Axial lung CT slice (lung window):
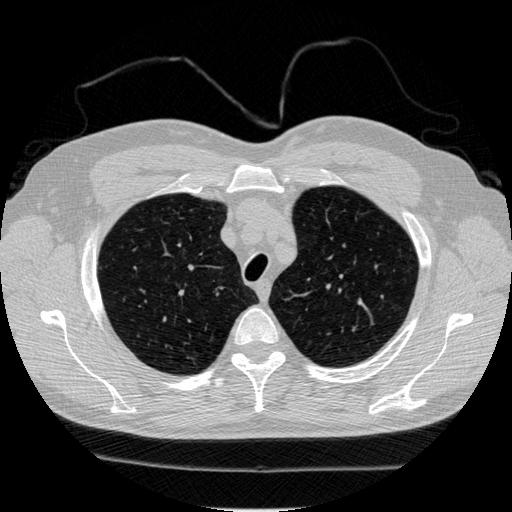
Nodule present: no